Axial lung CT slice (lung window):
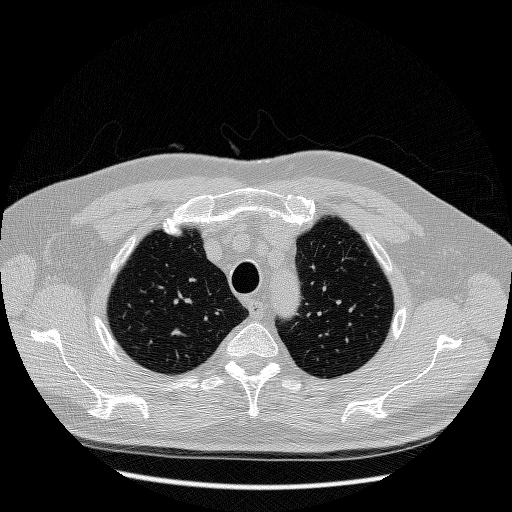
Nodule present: no